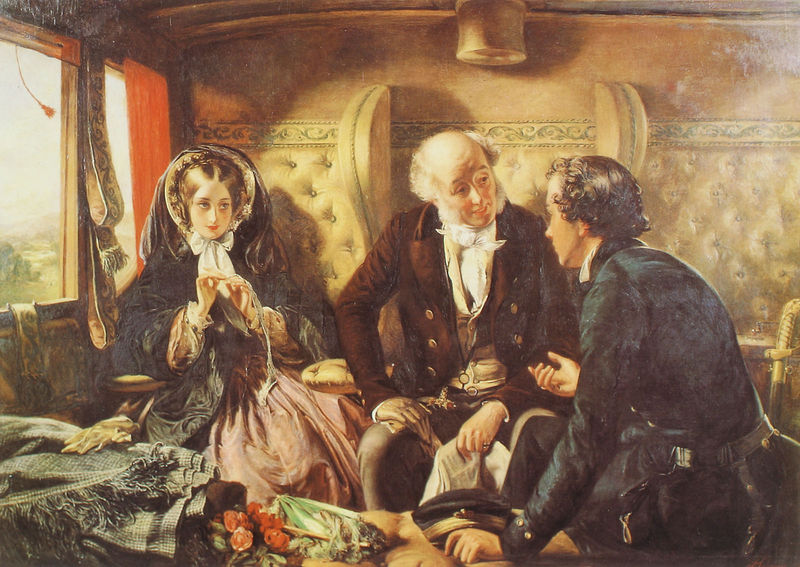
Titel: Erste Klasse - Das Treffen
Künstler: Abraham Solomon
Institution: York, National Railway Museum
Schlagwörter: gemälde, mann, schatten, umhang, menschen, mädchen, blumen, fenster, frau, frisur, hut, kleid, licht, mund, männer, nase, reden, blick, gespräch, haube, malerei, rock, schleife, anzug, hemd, augen, gesicht, bild, hände, öl, sonne, mantel, stoff, decke, drei, innen, augenbrauen, kopfbedeckung, tag, kutsche, wagen, romantik, polster, handarbeit, stricken, glatze, halstuch, gemaälde, ornamente, junge, alter, uniform, brille, biedermeier, jüngling, bahn, junger, goethe, verzierungen, fahrt, zugfahrt, konversation, abteil, erhandlung